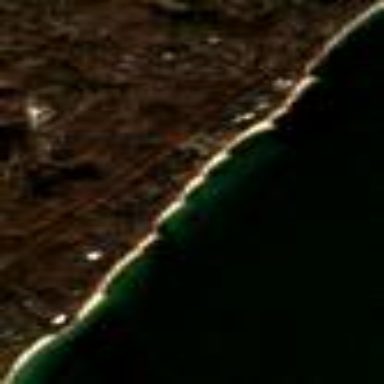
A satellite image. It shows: Sandy beach.